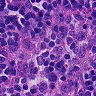
Metastatic tissue present: no